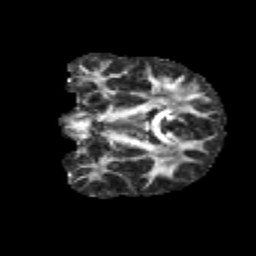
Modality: FA
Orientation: coronal
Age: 10
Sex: male
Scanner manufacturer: siemens
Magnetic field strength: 3 T
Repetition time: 3.8 s
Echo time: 0.07 s